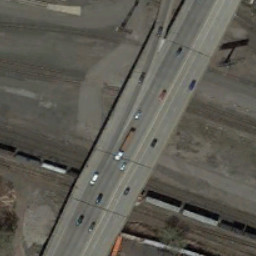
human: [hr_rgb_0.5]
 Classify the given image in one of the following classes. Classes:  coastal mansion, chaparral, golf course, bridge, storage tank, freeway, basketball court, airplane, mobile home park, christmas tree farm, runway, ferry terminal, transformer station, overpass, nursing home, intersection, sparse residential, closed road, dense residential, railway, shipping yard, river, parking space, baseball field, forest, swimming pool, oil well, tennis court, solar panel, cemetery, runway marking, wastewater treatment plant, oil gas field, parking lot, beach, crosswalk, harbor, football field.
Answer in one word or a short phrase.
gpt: overpass